Current action and preconditions to check: trajectory_clear

Your task: For each precondition in the list above, predict whether it will hold at this action.

Consider the current scene as observed from the mobile robot's camera, and analyze the predicted future states of all dynamic agents (e.g., people, animals, vehicles, or any moving entities) within the NEXT SECOND.

IMPORTANT: Only answer "very likely" if you are absolutely certain—based on strong, clear evidence—that a dynamic agent will violate the precondition in the predicted future state. Do NOT answer "very likely" for unlikely, ambiguous, or low-probability risks.

Ask yourself for each precondition: Is there a high probability, with clear and convincing evidence, that the predicted future states of any dynamic agent will interfere with the predicted future state of the currently executing action within the NEXT SECOND, causing that precondition to fail?

Assess the risk level based on these predictions. Use "likely" or "very likely" if motions create a clear risk of interference.

Use "neutral" or "improbable" if agents are nearby but their predicted paths are clearly diverging or non-conflicting.

Failure Risk Categories: "very improbable", "improbable", "neutral", "likely", "very likely"

Answer Format: Output ONLY the probability_of_failure value from these categories: "very improbable", "improbable", "neutral", "likely", "very likely"

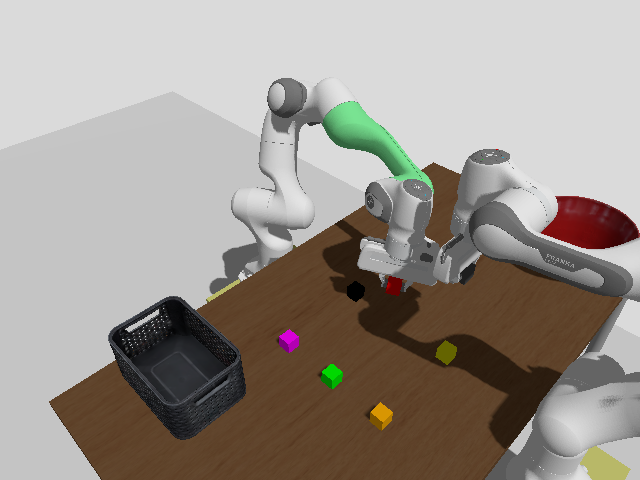

Answer: neutral